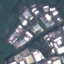
Label: Industrial